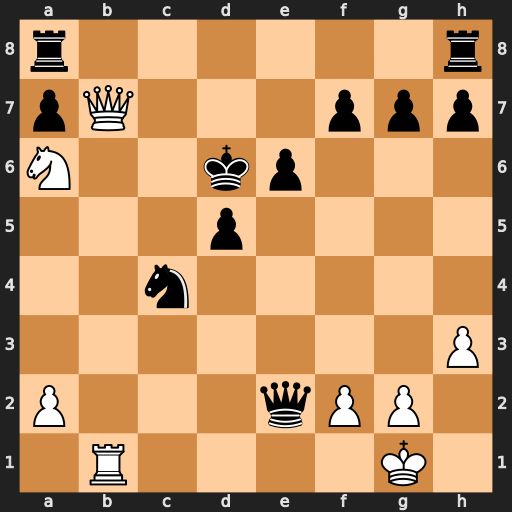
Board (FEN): r6r/pQ3ppp/N2kp3/3p4/2n5/7P/P3qPP1/1R4K1
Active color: w
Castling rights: -
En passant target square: -
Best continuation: Qc7#